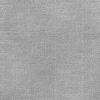
Atmospheric dust classification: dusty